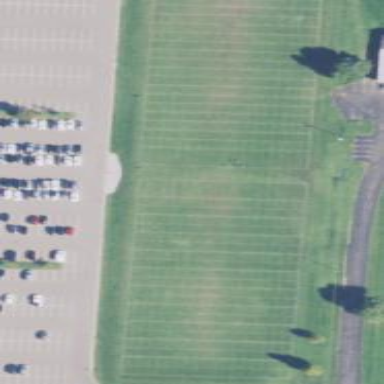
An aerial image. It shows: Pitch for American football.